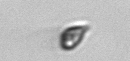
Label: Cryptophyta